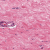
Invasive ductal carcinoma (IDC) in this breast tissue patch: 0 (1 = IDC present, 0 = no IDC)